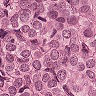
Metastatic tissue present: yes